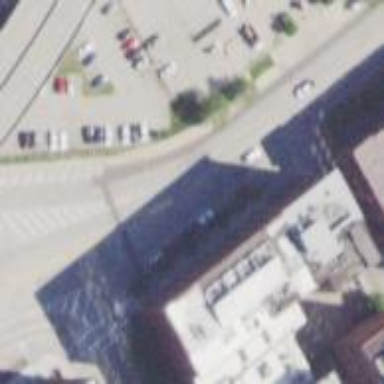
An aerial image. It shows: Commercial building.